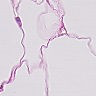
Metastatic tissue present: no